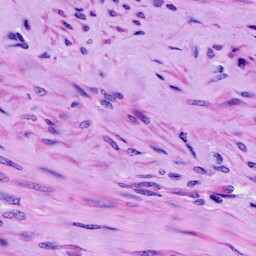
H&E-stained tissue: Cervix